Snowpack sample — Buffalo Mountain, Silverthorne, Colorado, USA (2/22/26, 2:02 PM MST)
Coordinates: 39.622, -106.113
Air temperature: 33 °F
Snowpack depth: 63 cm
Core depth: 30 cm
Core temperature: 24.8 °F
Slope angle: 11°, slope face: 116°
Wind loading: low
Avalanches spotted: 0
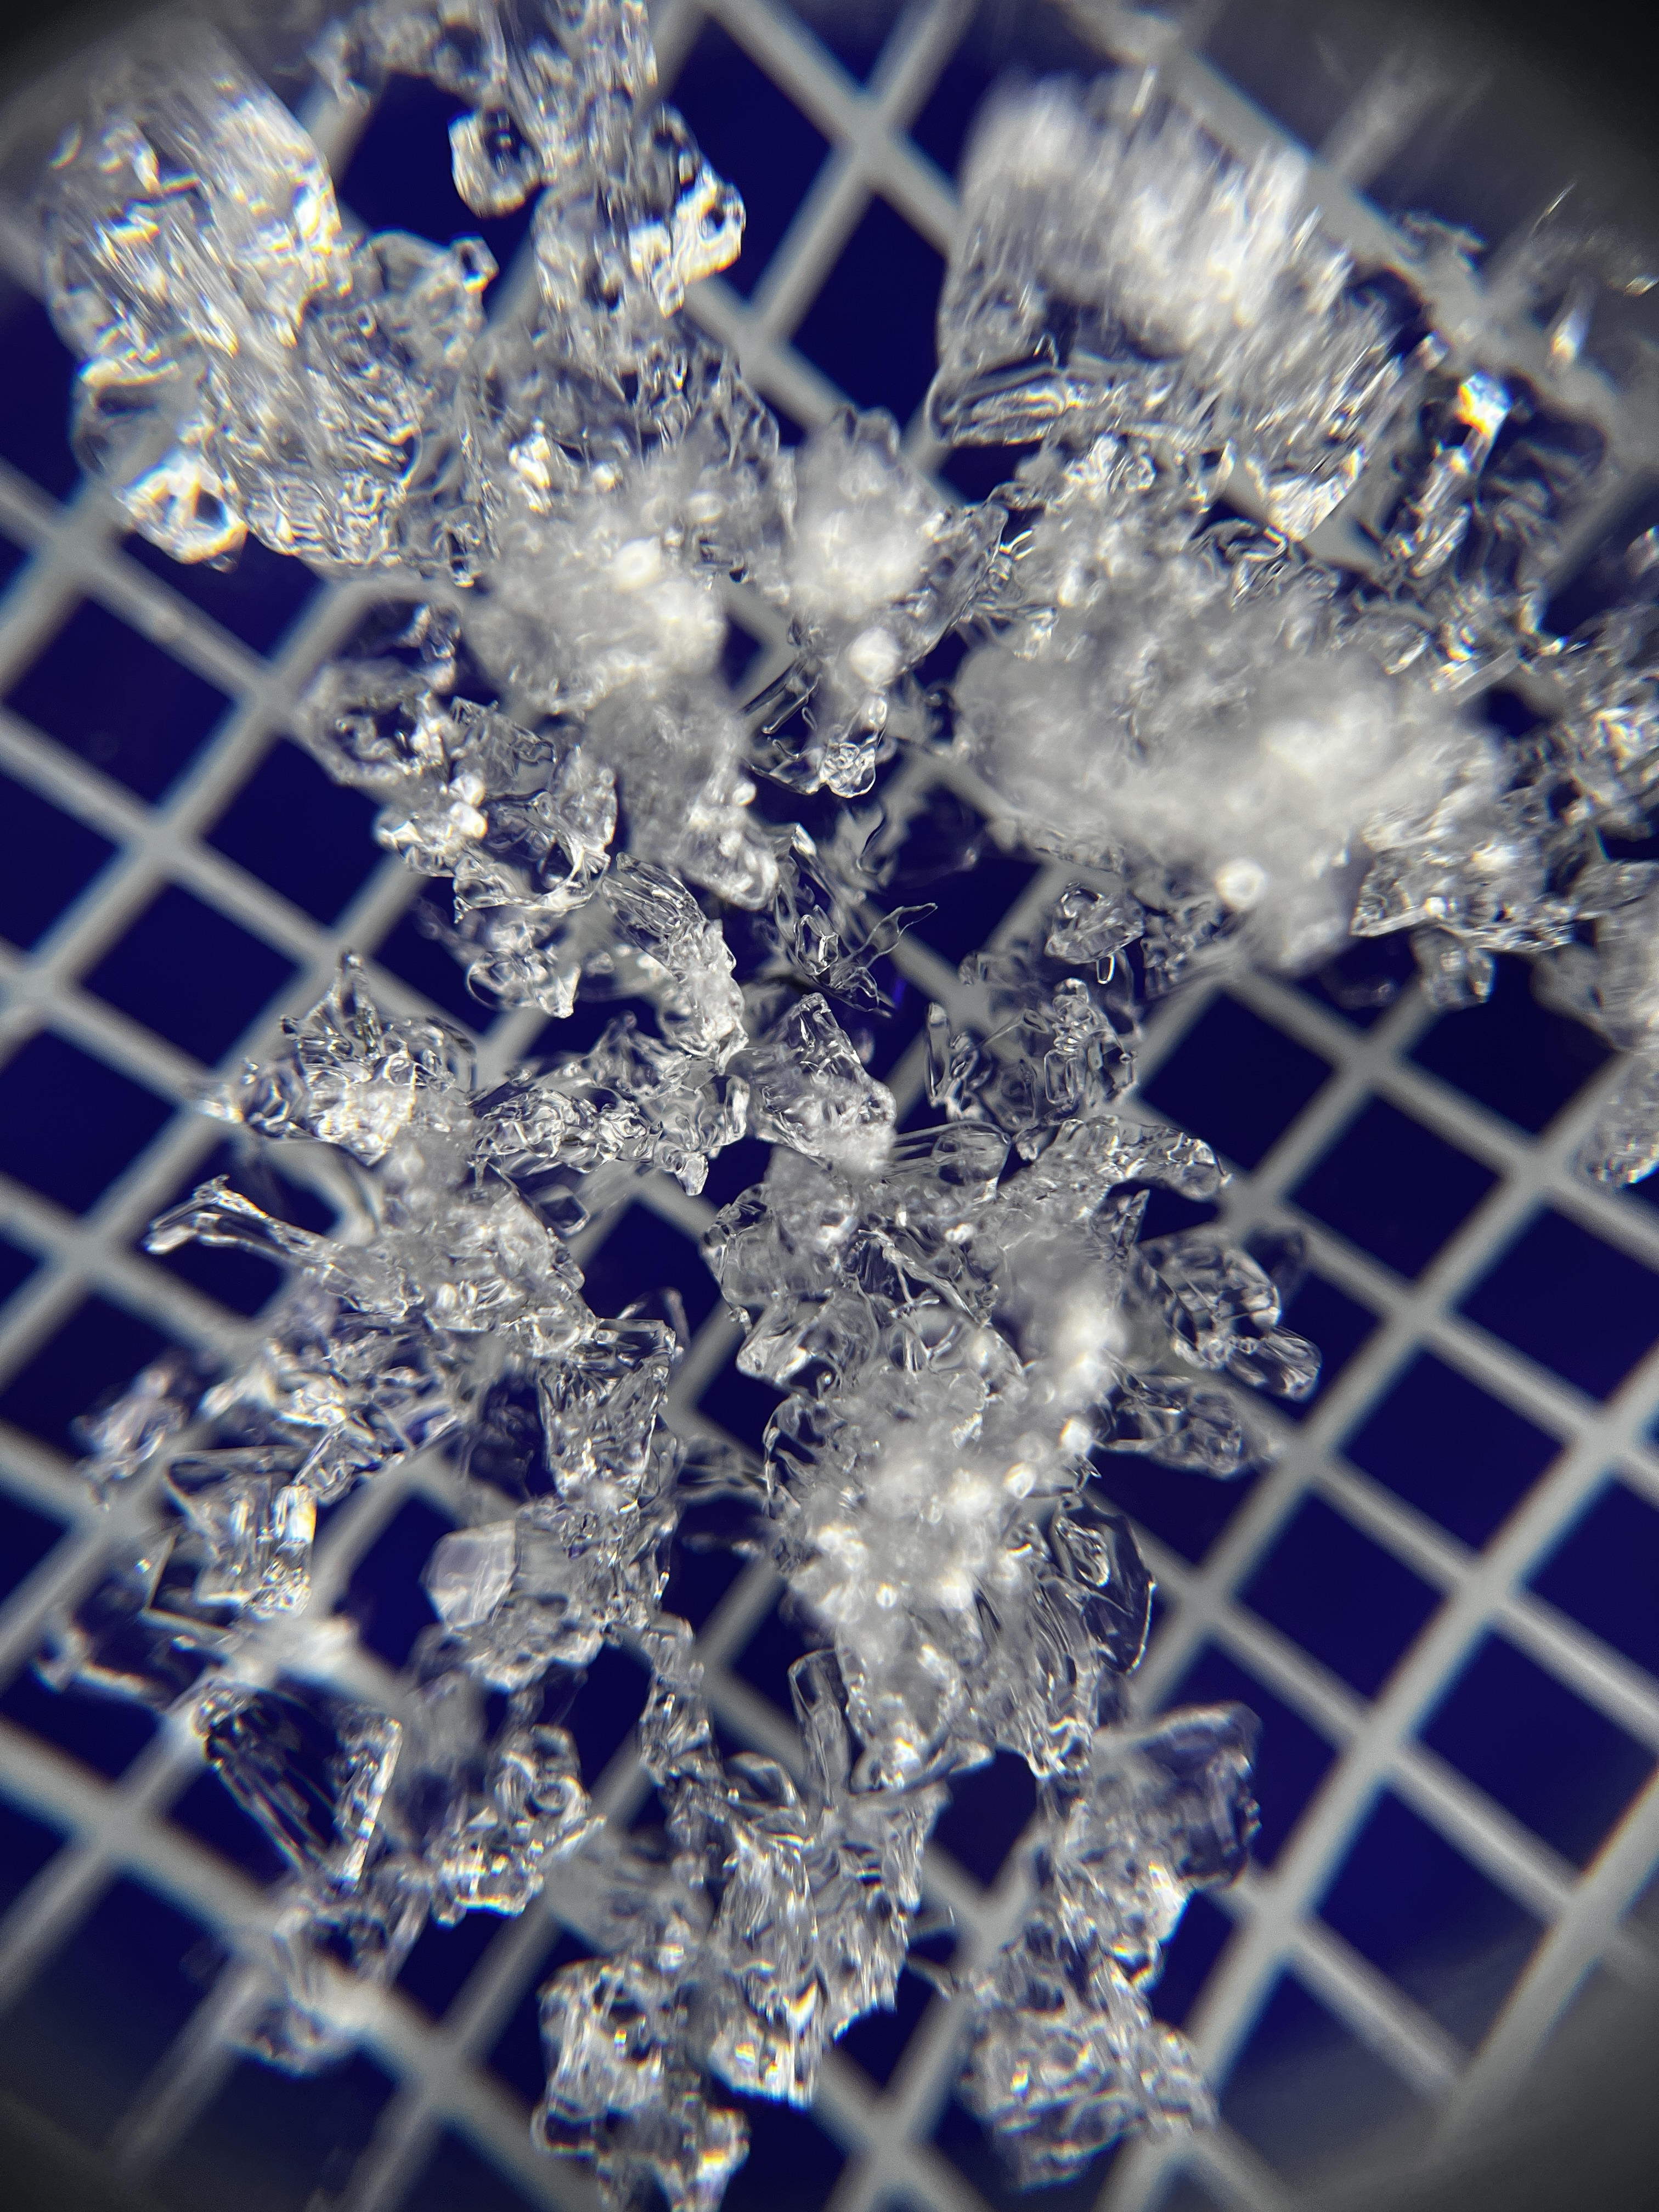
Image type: magnified_profile
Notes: In a firebreak similar to site 1, minimal wind loading with no spotted avalanches (not many faces in view though)